Aerial crown-view tile of a tropical tree (Barro Colorado Island, Panama), acquired 20250616:
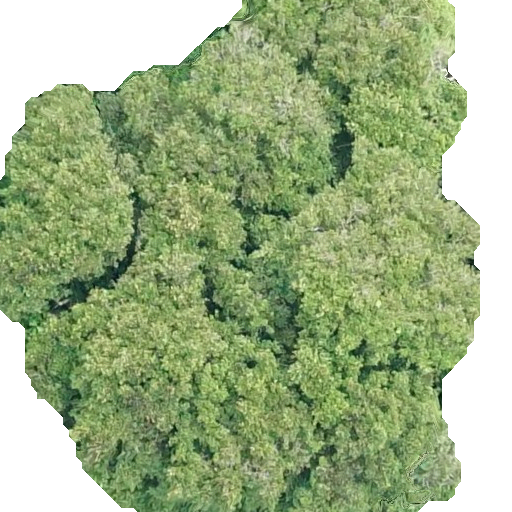
Species: Prioria copaifera
GBIF accepted scientific name: Prioria copaifera
Crown area: 330.212 m²